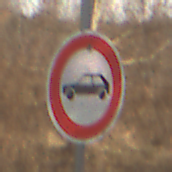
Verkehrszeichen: VerbotPersonenkraftwagen
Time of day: SunriseSunset
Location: Outdoor (Nature)
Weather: PartlyCloudy
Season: NotSpecified
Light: Natural